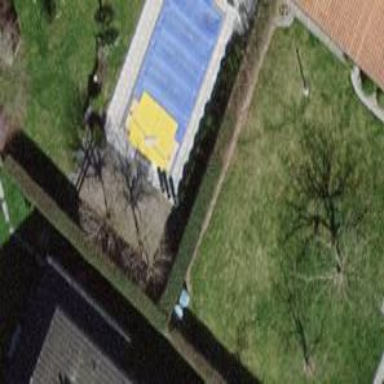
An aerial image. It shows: Swimming pool located in leisure land.